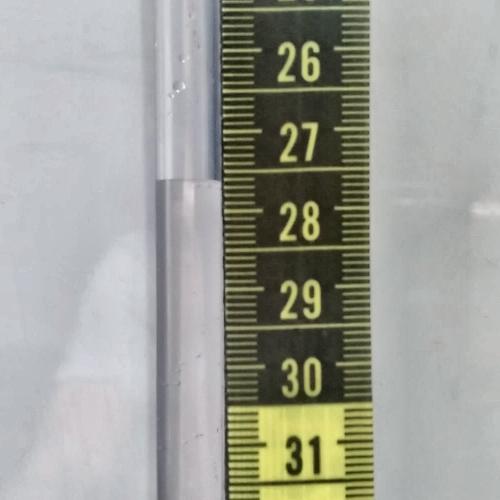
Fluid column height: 27.6 cm